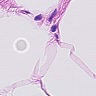
Metastatic tissue present: no